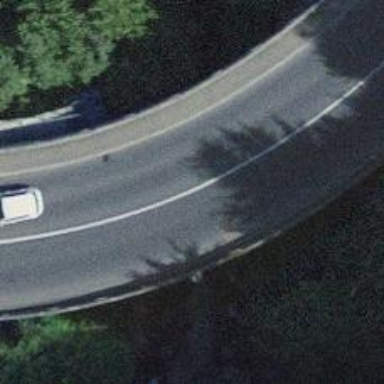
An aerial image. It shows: Primary highway bridge with asphalt surface.